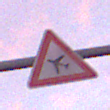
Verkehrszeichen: FlugbetriebRechts
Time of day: SunriseSunset
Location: Outdoor (Urban)
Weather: PartlyCloudy
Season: NotSpecified
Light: Natural